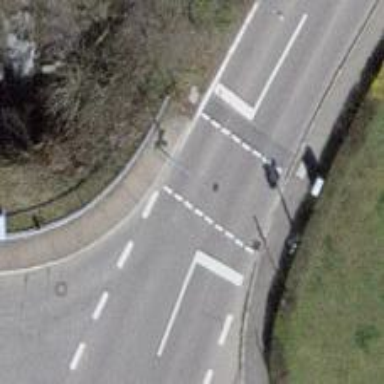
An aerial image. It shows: Pedestrian crossing with traffic signals.